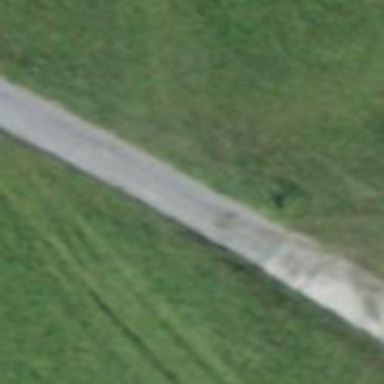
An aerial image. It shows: Track with ground surface. The track type is grade1.